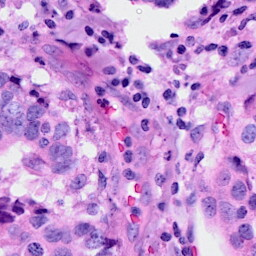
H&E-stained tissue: Breast